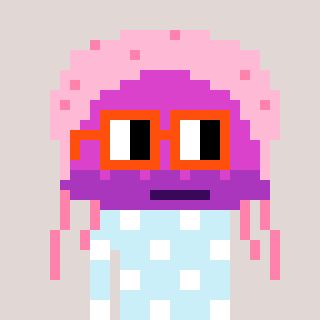
a pixel art character with square orange glasses, a jellyfish-shaped head and a cold-colored body on a warm background